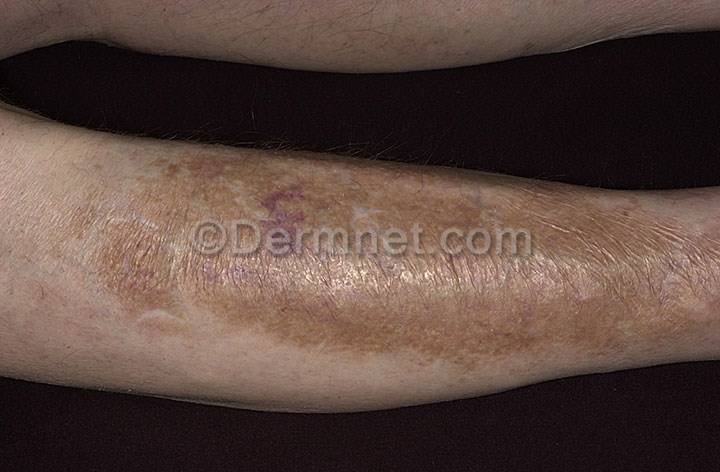
Disease: Light Diseases and Disorders of Pigmentation